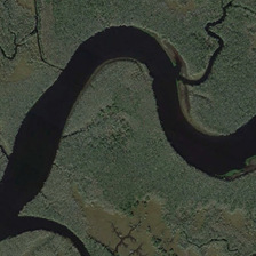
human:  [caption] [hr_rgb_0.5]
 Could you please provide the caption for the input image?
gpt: The river flowed through the bushes as if it were cutting a cake.

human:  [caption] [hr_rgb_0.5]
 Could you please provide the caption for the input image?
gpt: The river passed through the bushes as if it had cut a cake.

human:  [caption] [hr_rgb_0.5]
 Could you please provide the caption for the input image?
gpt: The river flowed through the bushes as if it were cutting a cake.

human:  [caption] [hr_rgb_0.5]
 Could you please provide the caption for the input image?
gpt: The river flowed through the trees as if I had cut a cake.

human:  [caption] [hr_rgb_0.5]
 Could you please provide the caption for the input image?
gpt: The river flowed through the bushes as if it were cutting a cake.